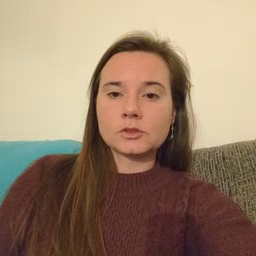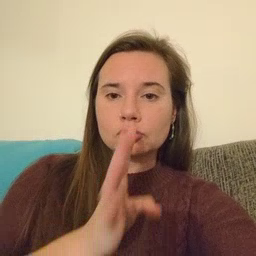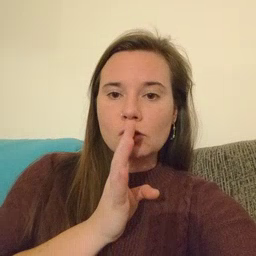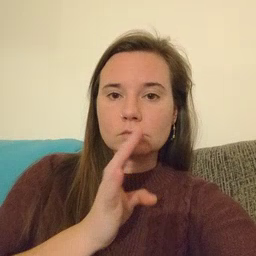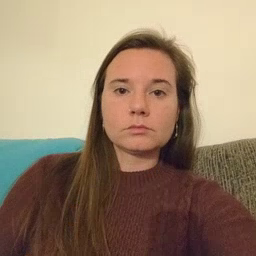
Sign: talk